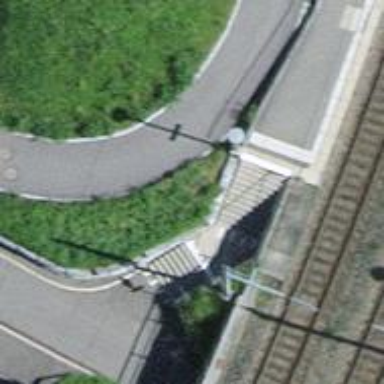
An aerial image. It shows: Set of concrete steps.